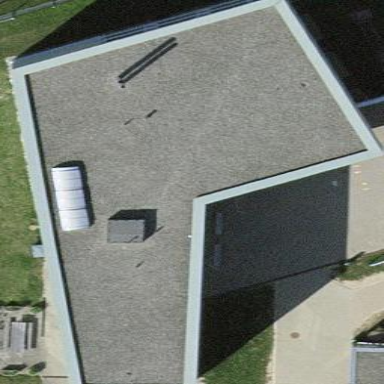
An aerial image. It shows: School building.